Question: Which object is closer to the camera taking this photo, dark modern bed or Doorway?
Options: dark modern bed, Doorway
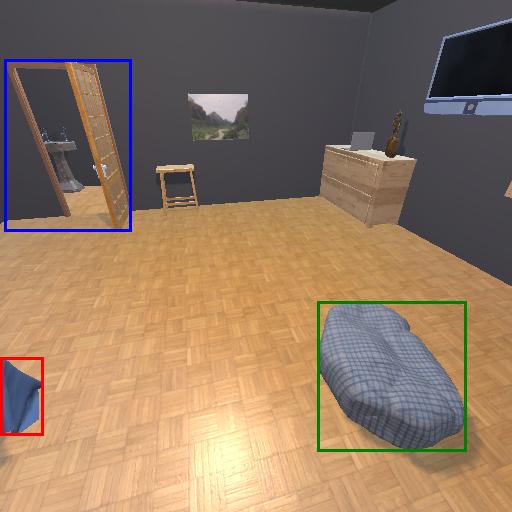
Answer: dark modern bed